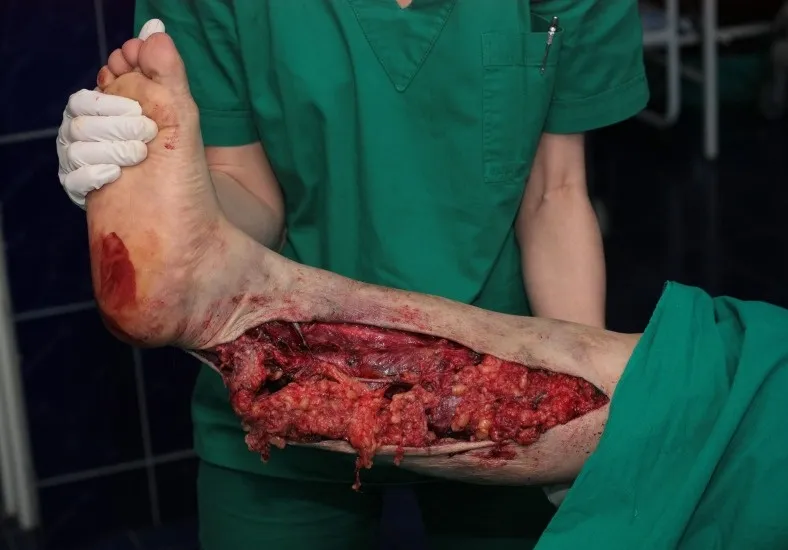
The case at presentation.
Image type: medical_photograph (other_medical_photograph)